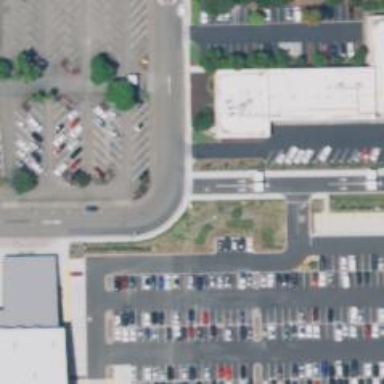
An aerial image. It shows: Service road with separate sidewalk.